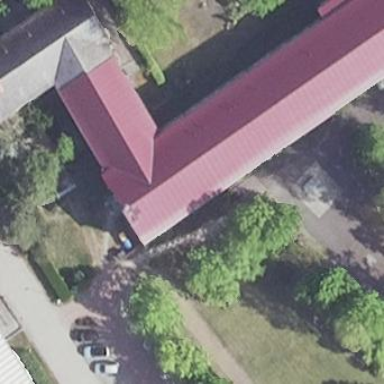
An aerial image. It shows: School building.